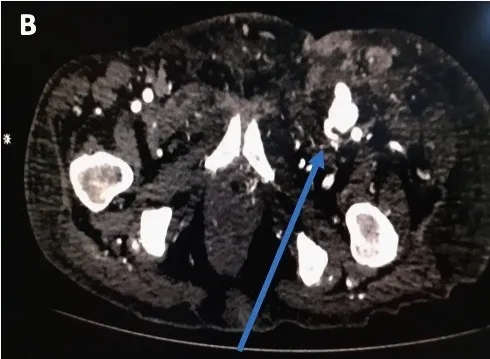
Computed tomography angiography (axial) demonstrating the presence of high-density contrast in femoral vein suggestive of an AVF (blue arrow).
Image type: radiology (ct)